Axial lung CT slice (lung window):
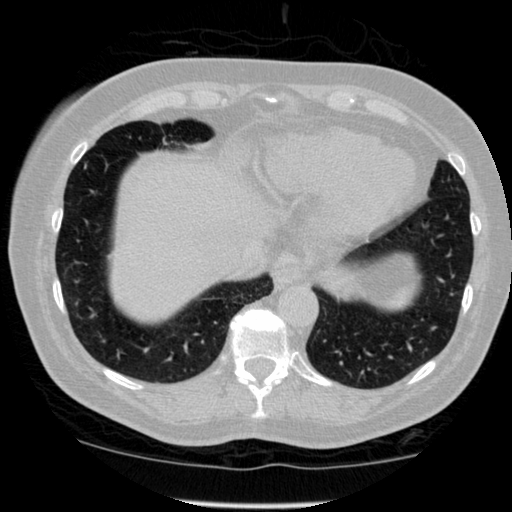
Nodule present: no